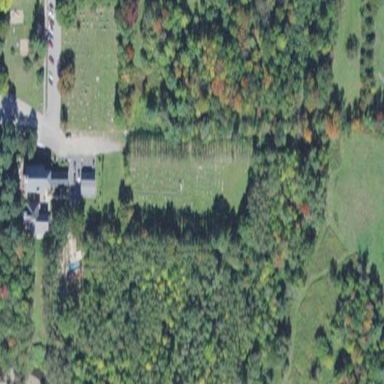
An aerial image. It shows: Cemetery.